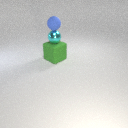
small cyan metal sphere above large green rubber cube